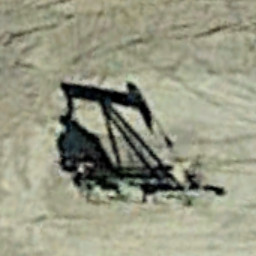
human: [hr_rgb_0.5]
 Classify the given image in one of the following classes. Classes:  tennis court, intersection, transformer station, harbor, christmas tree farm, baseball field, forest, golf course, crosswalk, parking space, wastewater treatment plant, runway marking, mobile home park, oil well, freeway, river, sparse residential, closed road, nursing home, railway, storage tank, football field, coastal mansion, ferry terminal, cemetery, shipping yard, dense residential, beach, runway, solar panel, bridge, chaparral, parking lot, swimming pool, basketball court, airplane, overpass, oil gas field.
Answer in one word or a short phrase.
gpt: oil well